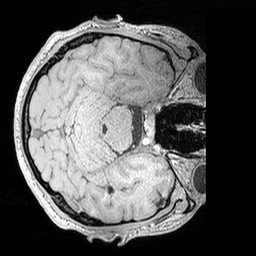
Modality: MP2RAGE
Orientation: axial
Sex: male
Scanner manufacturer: siemens
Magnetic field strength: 3 T
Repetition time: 5 s
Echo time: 0.00292 s